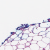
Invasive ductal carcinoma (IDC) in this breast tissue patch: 0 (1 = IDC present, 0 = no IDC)